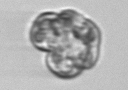
Label: Karenia